高二 · 度量几何学
如图, 在 $\triangle A B C$ 中, $D$ 是边 $A C$ 上的点, 且 $A B=A D, 2 A B=\sqrt{3} B D, B C=2 B D$, 则 $\sin C$的值为 ( )

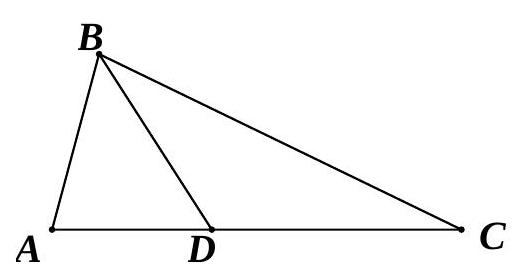
A. $\frac{\sqrt{3}}{3}$
B. $\frac{\sqrt{3}}{6}$
C. $\frac{\sqrt{6}}{3}$
D. $\frac{\sqrt{6}}{6}$
答案: D
解析: 设 $A B=c$, 则 $A D=c, B D=\frac{2 c}{\sqrt{3}}, B C=\frac{4 c}{\sqrt{3}}$, 在 $\triangle A B D$ 中, 由余弦定理得 $\cos A=\frac{c^{2}+c^{2}-\frac{4}{3} c^{2}}{2 c^{2}}=\frac{1}{3}$, 则 $\sin A=\frac{2 \sqrt{2}}{3}$, 在 $\triangle A B C$ 中,

由正弦定理得 $\frac{C}{\sin C}=\frac{B C}{\sin A}=\frac{\frac{4 C}{\sqrt{3}}}{\frac{2 \sqrt{2}}{3}}$